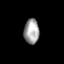
Tissue: prostate
Cell type: T cells
Senescence score: 0.3092
Nuclear area (px): 375
Mean DAPI intensity: 159.243